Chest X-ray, PA view. Patient: 80 years old, sex M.
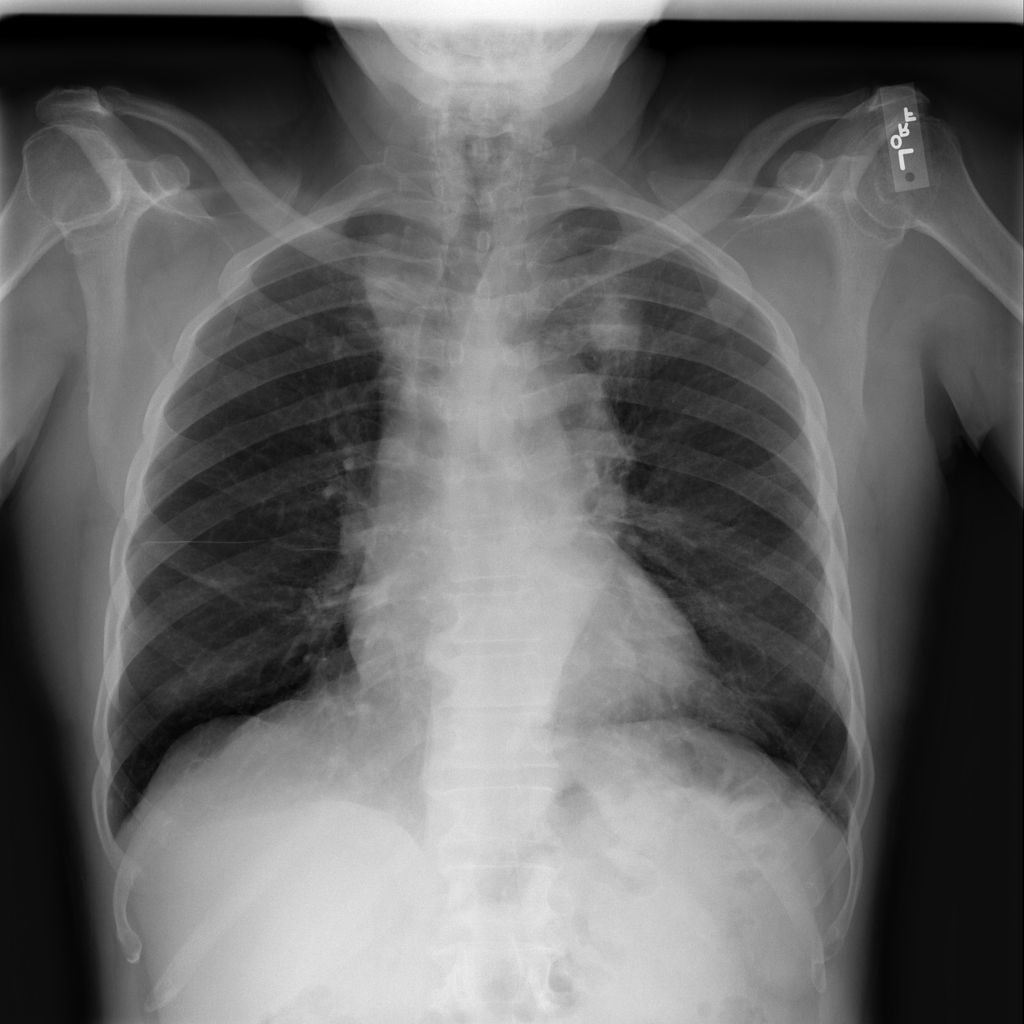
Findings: Mass, Pneumothorax